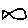
Label: fish